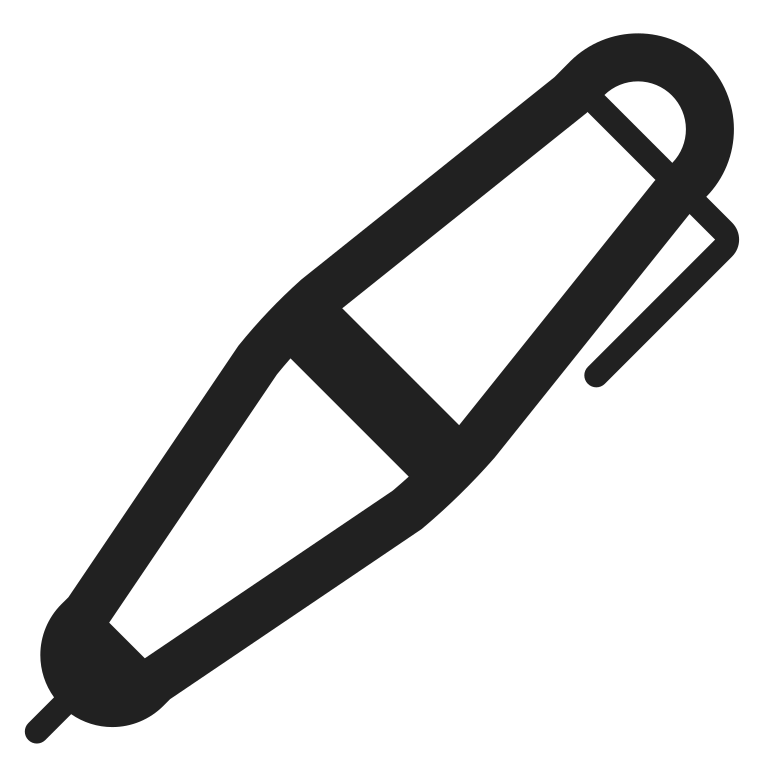
pen high contrast